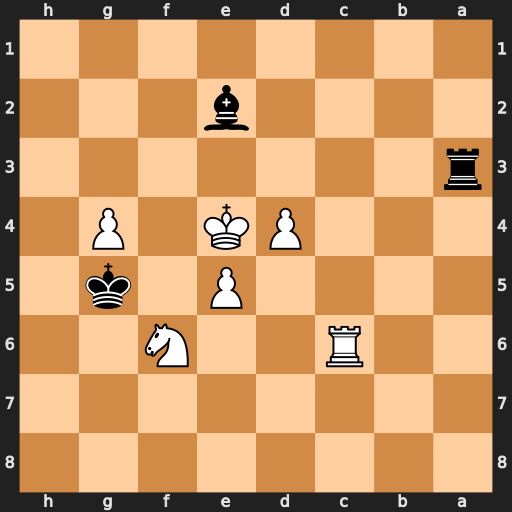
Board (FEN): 8/8/2R2N2/4P1k1/3PK1P1/r7/4b3/8
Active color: b
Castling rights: -
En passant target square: -
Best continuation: Bf3#